Question: I use bootbox.js to make modal but when the modal fadeIn and the content is too long, the scrollbar goes at the level of the bottom button.
I need the scrollbar stay on top when modal appear

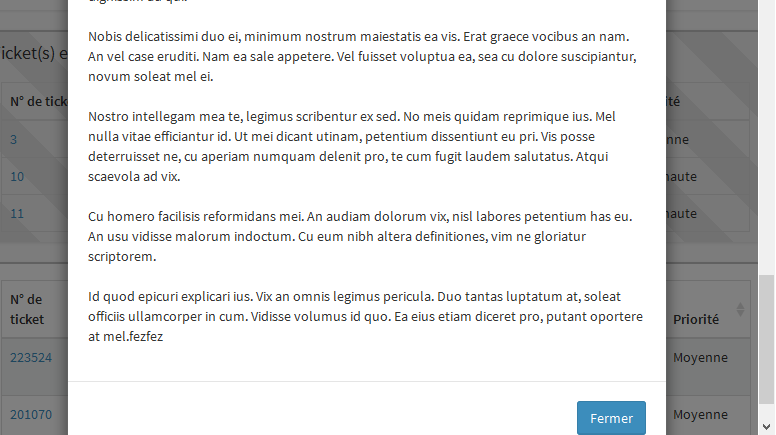
Answer: I've solved adding '.off("shown.bs.modal");' after the bootbox.dialog.
'''
bootbox.dialog({ ... }).off("shown.bs.modal");
'''